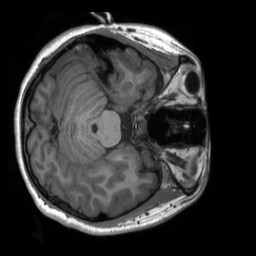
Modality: T1w
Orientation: axial
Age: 19
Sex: female
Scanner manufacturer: siemens
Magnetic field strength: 3 T
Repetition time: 2.3 s
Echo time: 0.00232 s